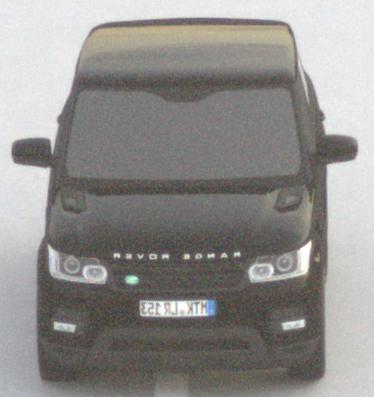
Make: Land Rover
Model: Range Rover Sport 5.0 V8 SC
Detailed model: Range Rover Sport (II)
Model produced from: 2013/09
Model produced until: 2015/07
Doors: 5
Color: black
Road condition: dry road
Daytime: sunrise or sunset
Contrast: low contrast